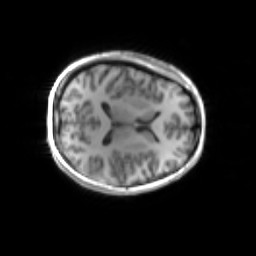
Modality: inplaneT1
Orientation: axial
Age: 20
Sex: female
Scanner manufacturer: siemens
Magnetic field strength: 3 T
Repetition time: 1.2 s
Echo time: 0.00251 s